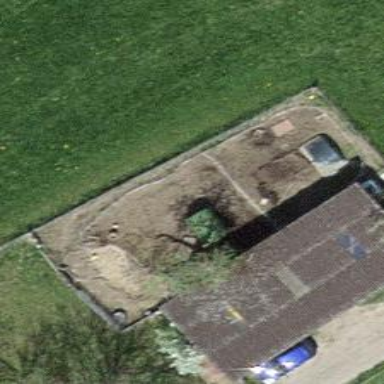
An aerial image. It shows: Shed.